Question:
I have Jbutton (represented by the envelope) and an ArrayList of lines which the Envelope will go along. Can anyone help me? any ideas or tutorial will be much appreciated.
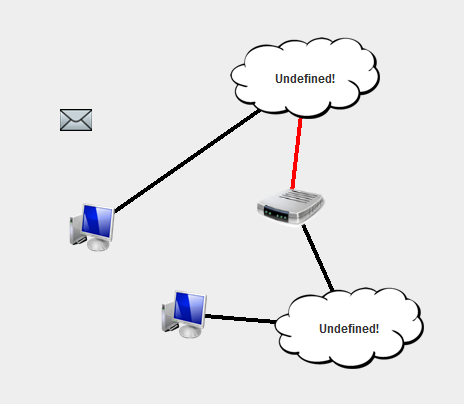
Answer: I assume that your goal is to animate the envelope along the line to provide an animation of data being transferred.
For every line you need first to find the . A line equation is in the form 'y = a * x + b'. If you already have that in the 'List' you mention then that's fine. If on the other hand you have two points instead (start and end positions), use those with the above equation to find 'a', 'b' for each line.
After you have the equations for your lines then you can use an animation (probably with a 'SwingWorker' or a 'SwingTimer') that would increase the 'x' coordinate of your envelope at regular intervals and then use the line equation to calculate the new 'y' coordinate.
I hope that helps
Added code snippet for a moving box using a 'SwingTimer' for demonstration
'''
package keymovement;
import java.awt.Color;
import java.awt.Dimension;
import java.awt.Graphics;
import java.awt.event.ActionEvent;
import java.awt.event.ActionListener;
import javax.swing.JFrame;
import javax.swing.JPanel;
import javax.swing.SwingUtilities;
import javax.swing.Timer;
import javax.swing.UIManager;
public class TestMovingObject {
static class Envelope {
double x;
double y;
void setPosition(double x, double y) {
this.x = x;
this.y = y;
}
}
static class DrawArea extends JPanel {
Envelope envelope = new Envelope();
@Override
protected void paintComponent(Graphics g) {
super.paintComponent(g);
g.setColor(Color.red);
int x = (int) Math.round(envelope.x);
int y = (int) Math.round(envelope.y);
g.drawRect(x, y, 20, 20);
}
public Envelope getEnvelope() {
return envelope;
}
}
/**
* @param args
*/
public static void main(String[] args) {
SwingUtilities.invokeLater( new Runnable() {
@Override
public void run() {
try {
UIManager.setLookAndFeel(UIManager.getSystemLookAndFeelClassName());
} catch (Exception e) {
throw new RuntimeException(e);
}
JFrame window = new JFrame("Moving box");
window.setPreferredSize(new Dimension(500, 400));
window.setDefaultCloseOperation(JFrame.EXIT_ON_CLOSE);
final DrawArea mainArea = new DrawArea();
window.add(mainArea);
window.pack();
window.setLocationRelativeTo(null);
window.setVisible(true);
int delay = 20; // execute every 20 milliseconds i.e. 50 times per second
Timer timer = new Timer(delay, new ActionListener() {
@Override
public void actionPerformed(ActionEvent e) {
Envelope envelope = mainArea.getEnvelope();
double x = envelope.x + 1; // use smaller increments depending on the desired speed
double y = 0.5 * x + 2; // moving along the line y = 0.5 * x + 2
envelope.setPosition(x, y);
mainArea.repaint();
}
});
timer.setRepeats(true);
timer.start();
}
});
}
}
'''